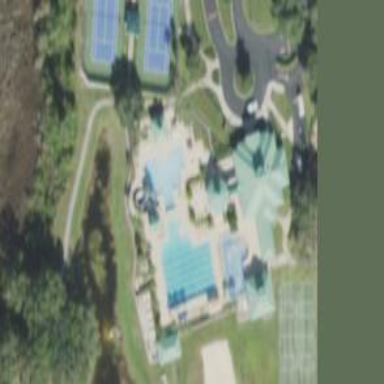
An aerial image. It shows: Water slide attraction.